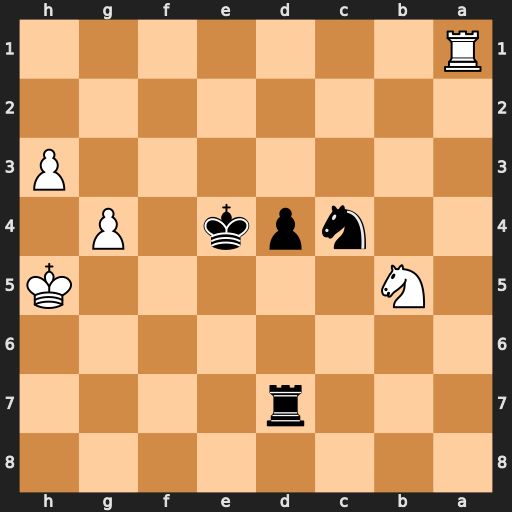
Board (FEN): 8/3r4/8/1N5K/2npk1P1/7P/8/R7
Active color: b
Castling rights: -
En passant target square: -
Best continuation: Rd5+ g5 Rxb5